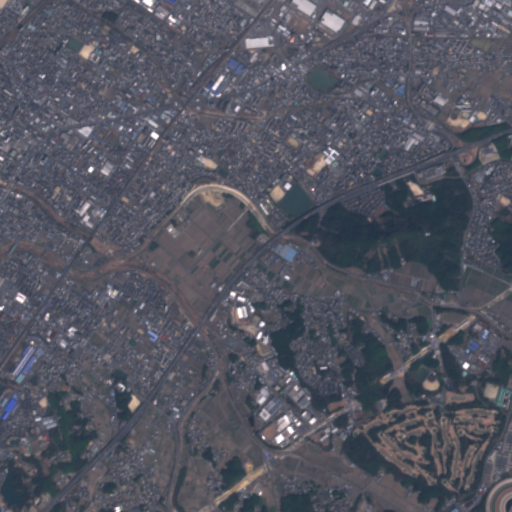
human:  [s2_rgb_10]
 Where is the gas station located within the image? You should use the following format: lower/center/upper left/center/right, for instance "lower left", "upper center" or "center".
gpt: The gas station is located in the upper right of the image.
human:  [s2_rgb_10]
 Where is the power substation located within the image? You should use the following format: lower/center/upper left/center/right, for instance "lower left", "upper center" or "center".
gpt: The power substation is located in the center left of the image.
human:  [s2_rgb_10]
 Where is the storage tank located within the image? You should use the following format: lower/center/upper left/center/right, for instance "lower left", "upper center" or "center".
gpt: The storage tank is located in the lower left of the image.
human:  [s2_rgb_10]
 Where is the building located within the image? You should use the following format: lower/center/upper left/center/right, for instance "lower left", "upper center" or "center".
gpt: There is no building in the image.